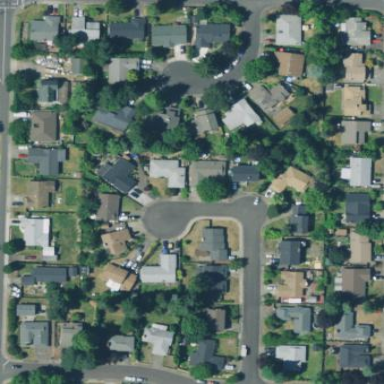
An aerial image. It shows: Sidewalk.